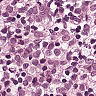
Metastatic tissue present: yes